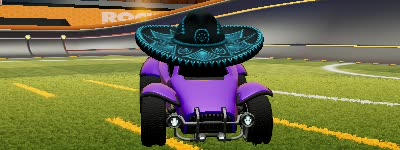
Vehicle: octane